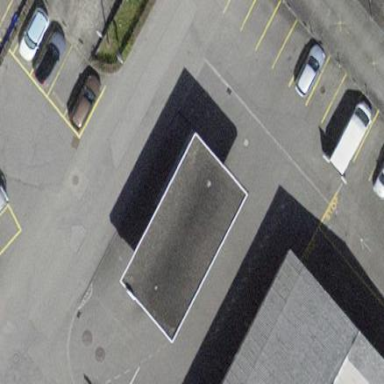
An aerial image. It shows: View of roof of building.